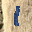
Label: 1